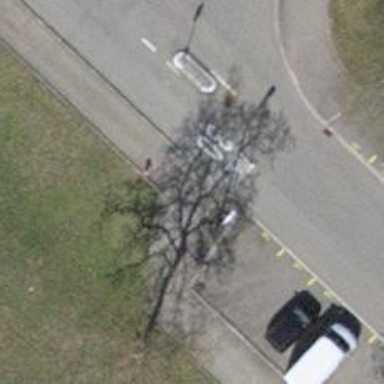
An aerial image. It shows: Sidewalk.